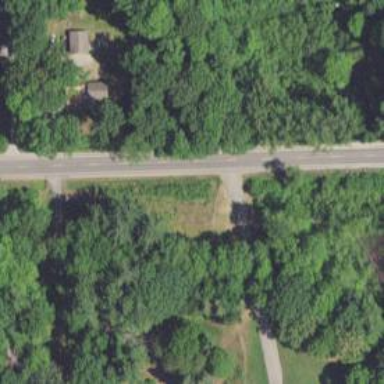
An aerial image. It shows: Driveway leading to service road.